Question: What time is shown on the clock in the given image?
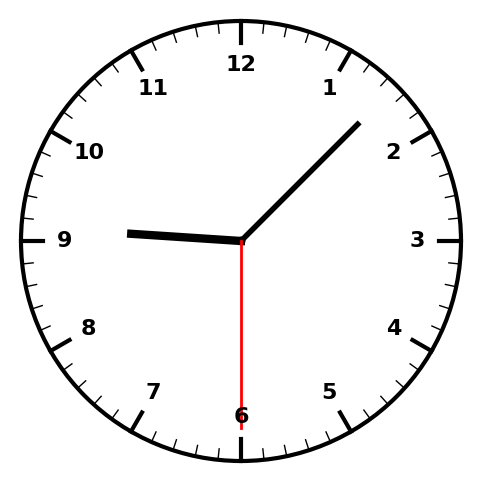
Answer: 09:07:30